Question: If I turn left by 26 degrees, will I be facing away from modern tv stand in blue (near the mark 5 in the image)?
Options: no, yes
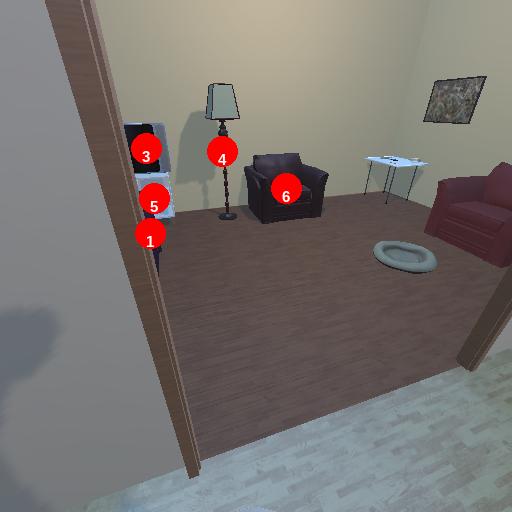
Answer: no